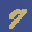
Label: 7